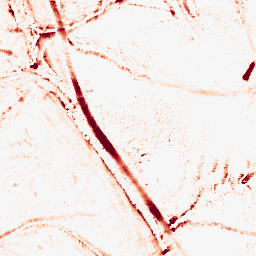
Category: morphological
Decomposition family: morphological_ellipse
Decomposition parameters: operation: opening
width: 10
height: 10
Upsampling method: sinc_hamming
Upsampling parameters: scale: 4
kernel_size: 16
Upsampling scale: 4